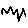
Label: zigzag